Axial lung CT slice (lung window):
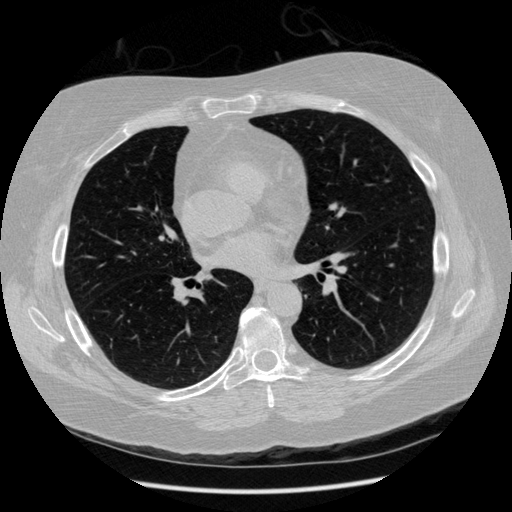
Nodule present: no